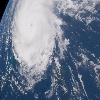
Label: cloud